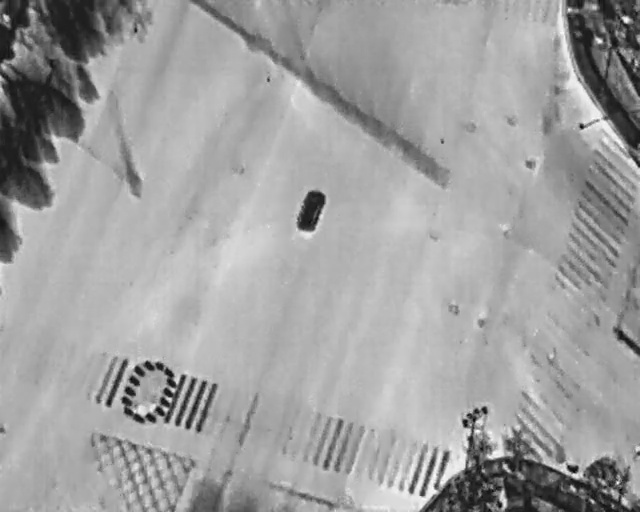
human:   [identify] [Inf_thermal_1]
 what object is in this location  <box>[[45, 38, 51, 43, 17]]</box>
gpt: <ref>1 medium car at the center</ref>